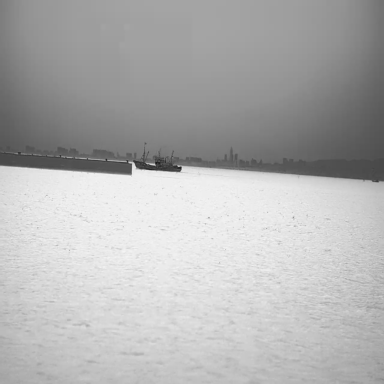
There are two bulk_carriers in the infrared image.